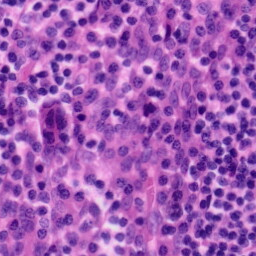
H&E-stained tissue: Tonsil